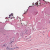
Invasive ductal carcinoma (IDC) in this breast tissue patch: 0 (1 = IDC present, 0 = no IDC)